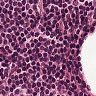
Metastatic tissue present: no